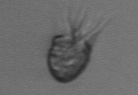
Label: Ciliophora